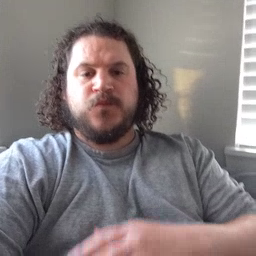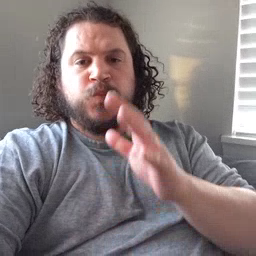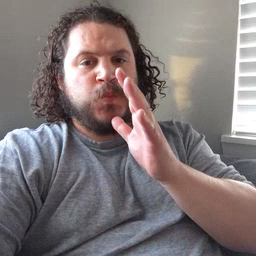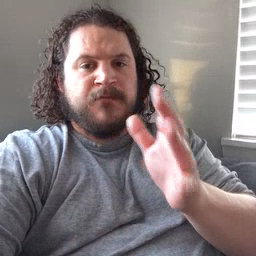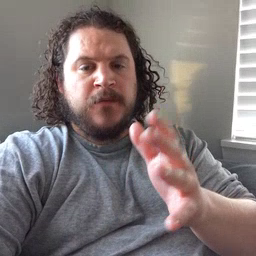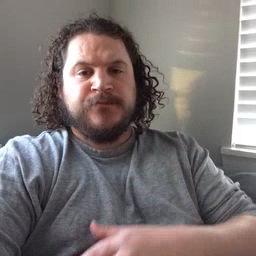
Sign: grandma